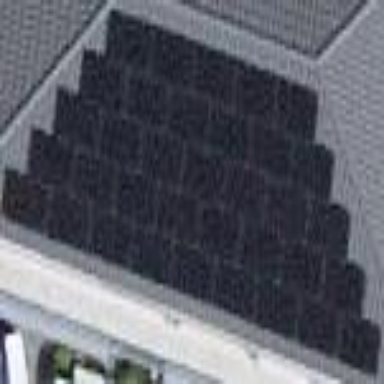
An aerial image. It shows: Solar power generator.